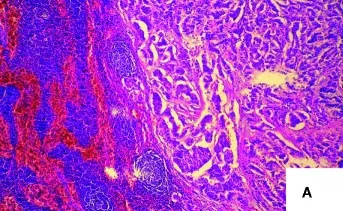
Definitive pathology of lymph nodes of the second operation with the microscopy and immunochemistry evaluation:. Recurrence of lateral cervical lymph nodes (haematoxylin, and ,eosin, original magnification, x 100).
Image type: pathology (h&e)